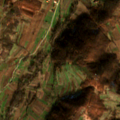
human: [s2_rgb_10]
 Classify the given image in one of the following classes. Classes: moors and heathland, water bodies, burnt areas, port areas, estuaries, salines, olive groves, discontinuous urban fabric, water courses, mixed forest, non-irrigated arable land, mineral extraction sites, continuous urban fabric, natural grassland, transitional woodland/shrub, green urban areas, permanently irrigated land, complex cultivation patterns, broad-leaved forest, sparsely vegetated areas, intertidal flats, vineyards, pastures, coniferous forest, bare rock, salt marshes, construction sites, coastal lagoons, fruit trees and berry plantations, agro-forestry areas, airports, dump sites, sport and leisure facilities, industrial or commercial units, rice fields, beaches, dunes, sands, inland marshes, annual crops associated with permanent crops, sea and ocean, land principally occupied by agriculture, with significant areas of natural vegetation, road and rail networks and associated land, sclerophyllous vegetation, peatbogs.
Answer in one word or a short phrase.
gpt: complex cultivation patterns, land principally occupied by agriculture, with significant areas of natural vegetation, broad-leaved forest